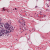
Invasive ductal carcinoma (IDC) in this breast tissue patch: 0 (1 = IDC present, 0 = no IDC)